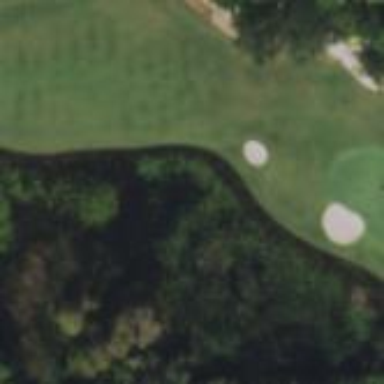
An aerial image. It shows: Water hazard in golf course. The hazard is natural water feature.